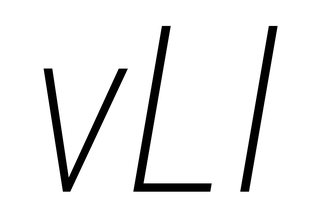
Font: Roboto-Italic_Condensed_ExtraLight_Italic